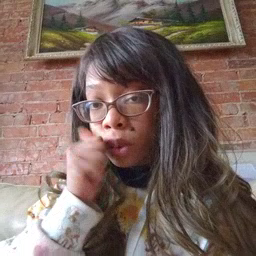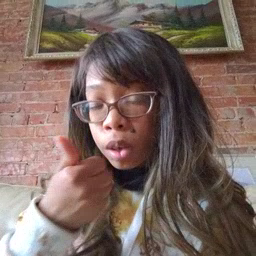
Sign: tomorrow